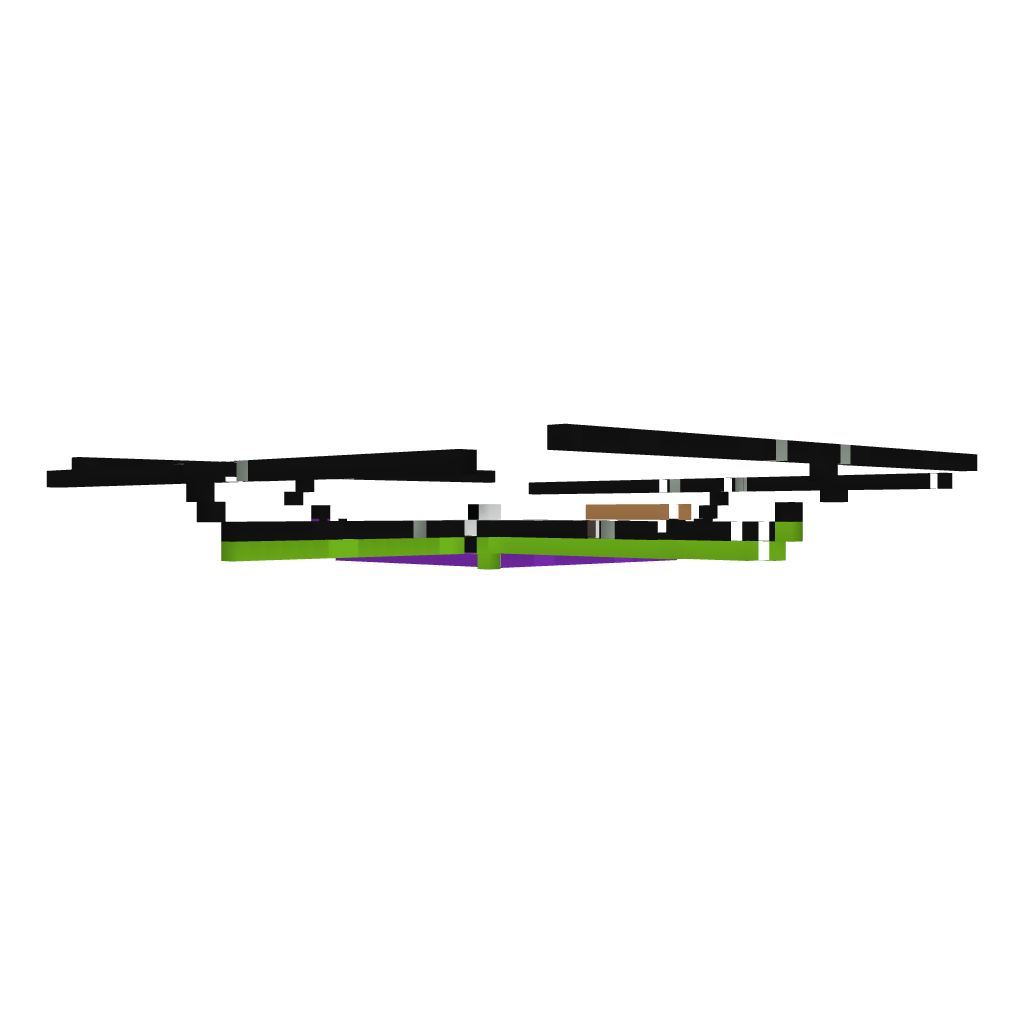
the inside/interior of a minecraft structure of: Player Spawner [Good for PvP and Adventure Maps]